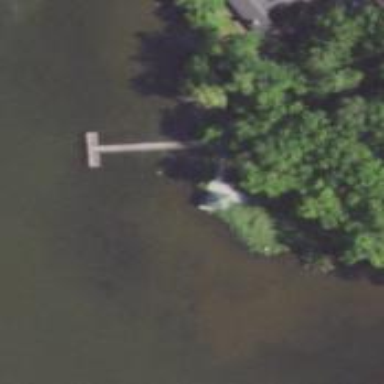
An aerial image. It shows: Path on bridge.